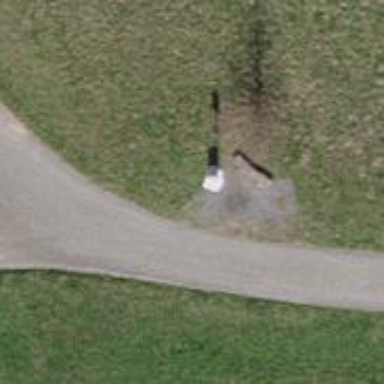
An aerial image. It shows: Bench.